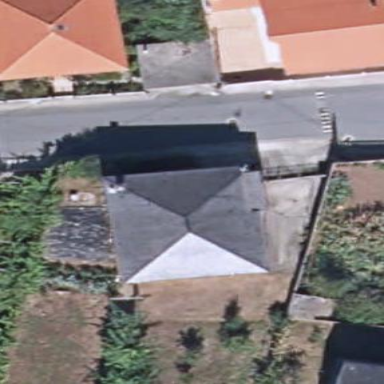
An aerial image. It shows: Simple house.